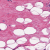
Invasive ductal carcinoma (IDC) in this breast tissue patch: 0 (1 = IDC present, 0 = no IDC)